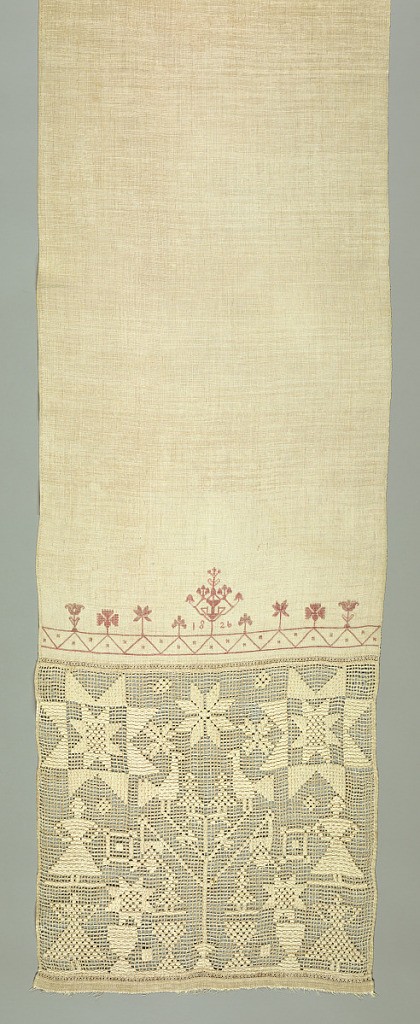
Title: Towel cover
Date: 1826
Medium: cotton on linen Technique: withdrawn element with darned motifs
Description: Towel cover ornamented with two cross borders in zigzag lines with stars. One border topped with a row of conventialized trees worked in cross stitch. Two open seams with embroidery. Band of drawnwork showing people, birds in a tee. Flowers and stars in darning stitch. Remains of fringe at top and bottom.